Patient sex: M
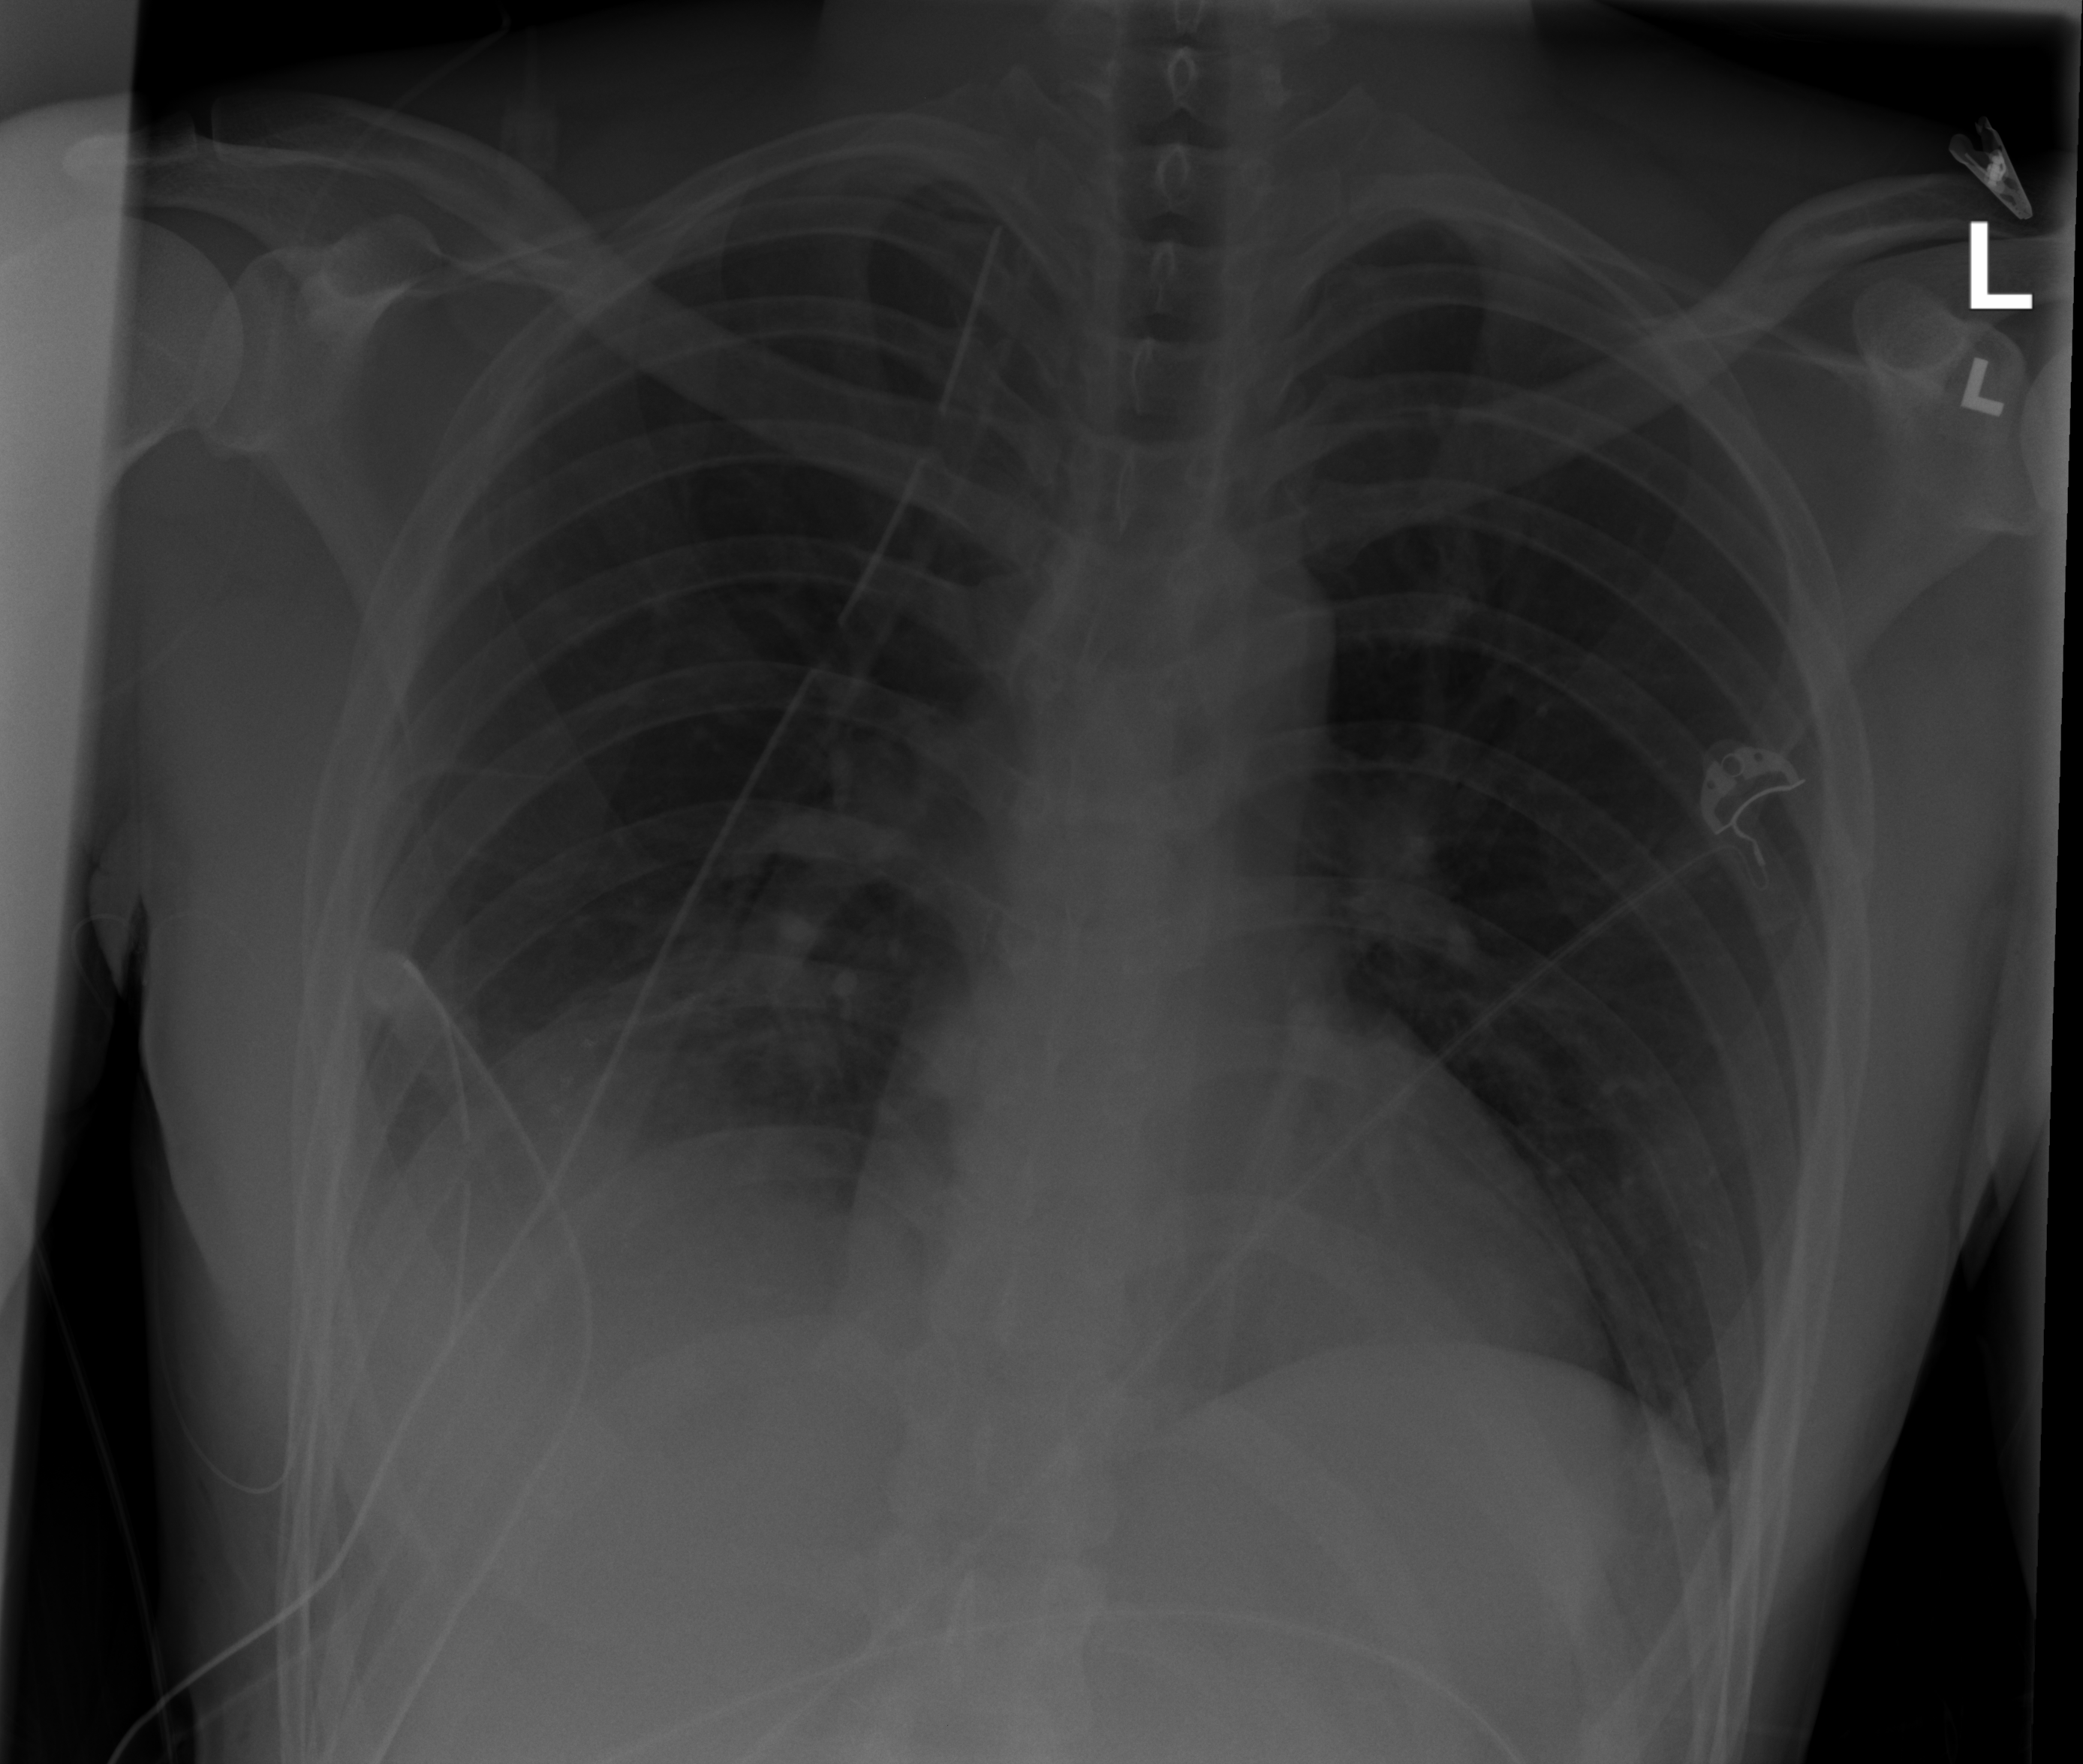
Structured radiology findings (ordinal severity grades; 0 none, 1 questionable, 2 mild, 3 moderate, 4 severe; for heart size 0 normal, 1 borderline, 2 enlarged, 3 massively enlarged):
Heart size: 0
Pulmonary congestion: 0
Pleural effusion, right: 3
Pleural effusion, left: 0
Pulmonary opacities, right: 2
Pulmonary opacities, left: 0
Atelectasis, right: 3
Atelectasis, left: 0